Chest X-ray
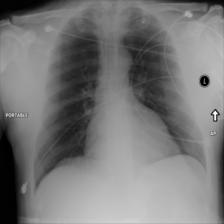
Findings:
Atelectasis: negative
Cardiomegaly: negative
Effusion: negative
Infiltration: negative
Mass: negative
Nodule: negative
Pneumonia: negative
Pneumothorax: negative
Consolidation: negative
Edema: negative
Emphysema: negative
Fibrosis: negative
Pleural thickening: negative
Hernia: negative